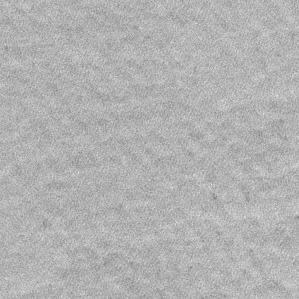
Label: frost